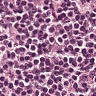
Metastatic tissue present: no